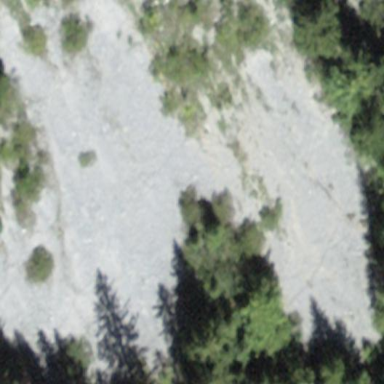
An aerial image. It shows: Natural scree.